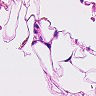
Metastatic tissue present: no